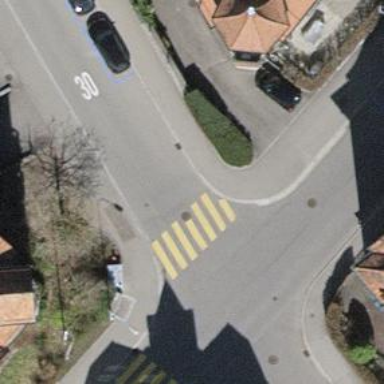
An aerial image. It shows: Zebra crossing on the road.